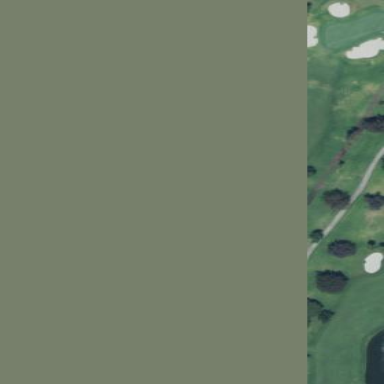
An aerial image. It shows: Golf fairway in the image.